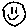
Label: smiley face